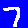
Digit: 7